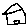
Label: house